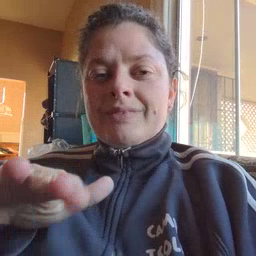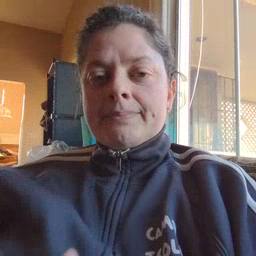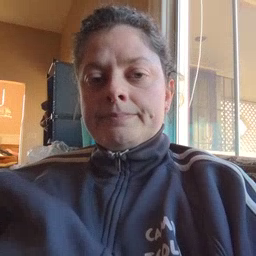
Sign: feet